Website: crate-barrel
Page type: customer-info-address
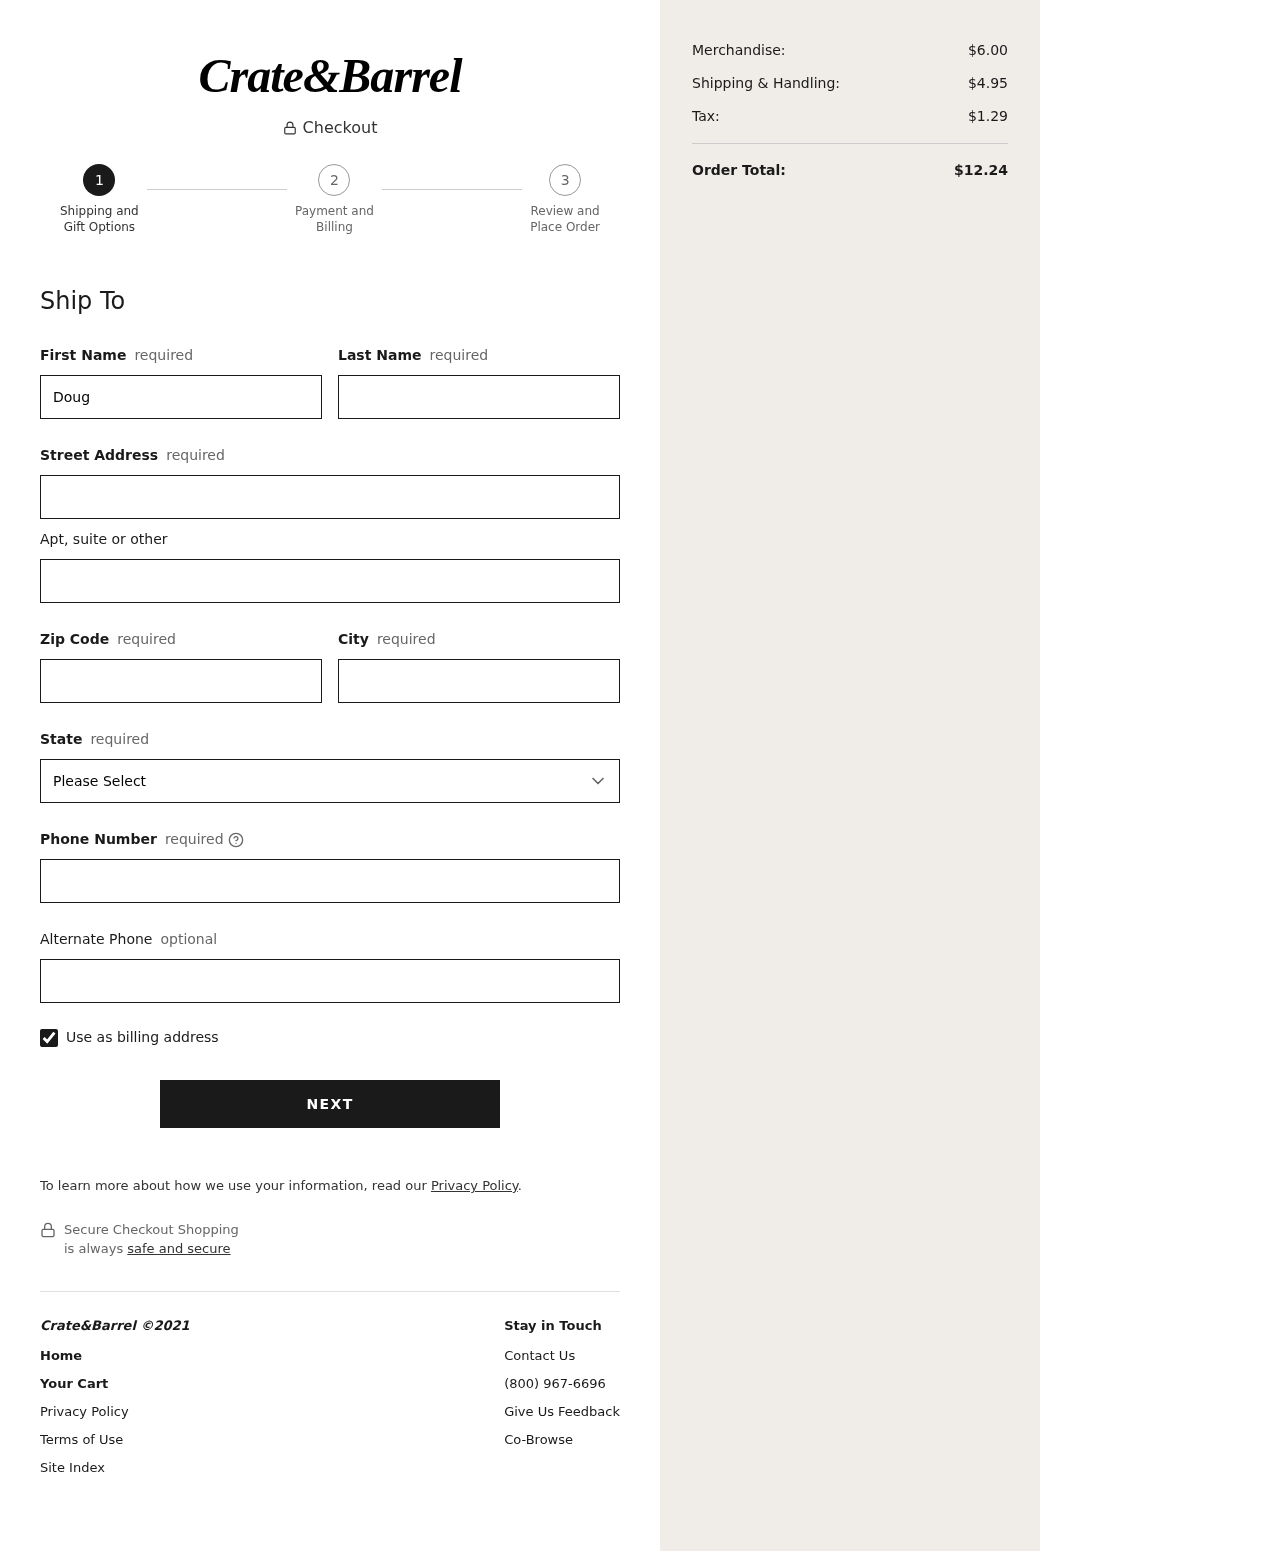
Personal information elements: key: PII_STATE
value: VI
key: PII_FIRSTNAME
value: Douglas
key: PII_LASTNAME
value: Gay
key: PII_STREET
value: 190 Sylvia Mountain Suite 714
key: PII_POSTCODE
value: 28276
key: PII_CITY
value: Port Christopher
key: PII_PHONE
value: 9947164093
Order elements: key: ORDER_SUBTOTAL
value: $6.00
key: ORDER_SHIPPING_COST
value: $4.95
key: ORDER_TAX
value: $1.29
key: ORDER_TOTAL
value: $12.24